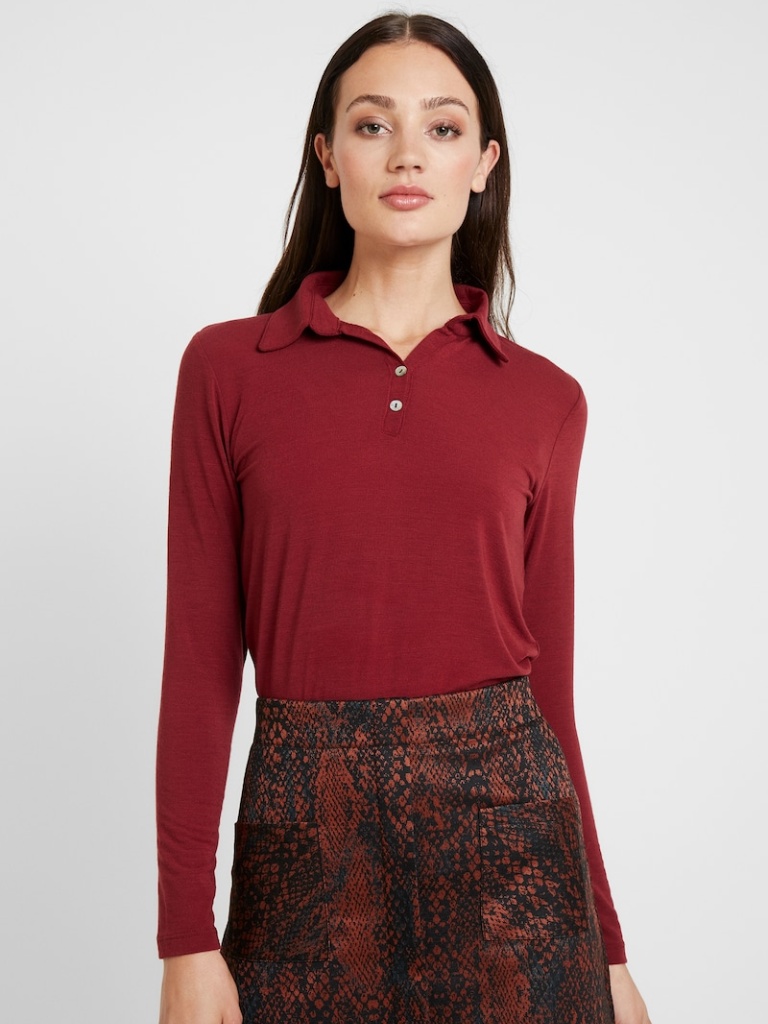
knit tight a long-sleeved with the sleeves down hip length Fully Tucked in collared polo